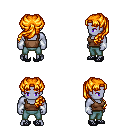
a pixel art fantasy rpg character, male body template, dark elf, purple skin, brown pirate shirt, teal pants, light blonde princess hairstyle, white cloth bracers, ghillies, four views (front, back, left, right), 2x2 character sprite sheet, small pixel art, hard edges, no anti-aliasing